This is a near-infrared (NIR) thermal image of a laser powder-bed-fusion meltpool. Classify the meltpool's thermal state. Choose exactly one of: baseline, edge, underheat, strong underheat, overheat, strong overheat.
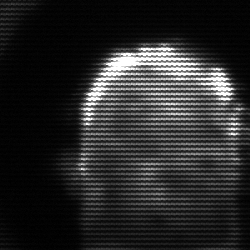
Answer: baseline